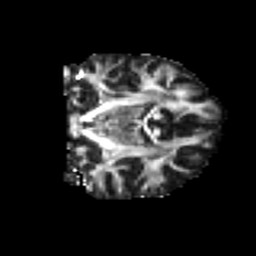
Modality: FA
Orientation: coronal
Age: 27
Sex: female
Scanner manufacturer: ge
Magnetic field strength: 3 T
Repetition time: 7.8 s
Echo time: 0.0606 s